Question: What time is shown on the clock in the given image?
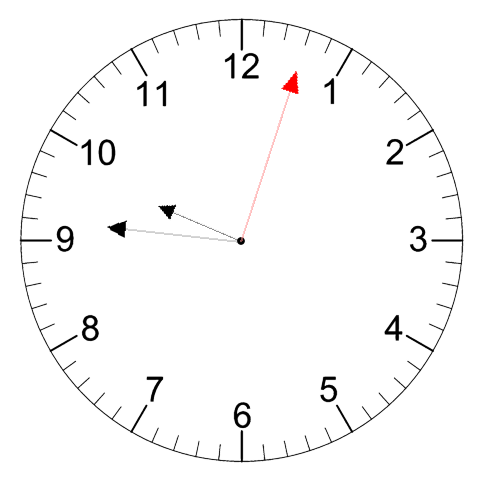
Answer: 09:46:03